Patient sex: F
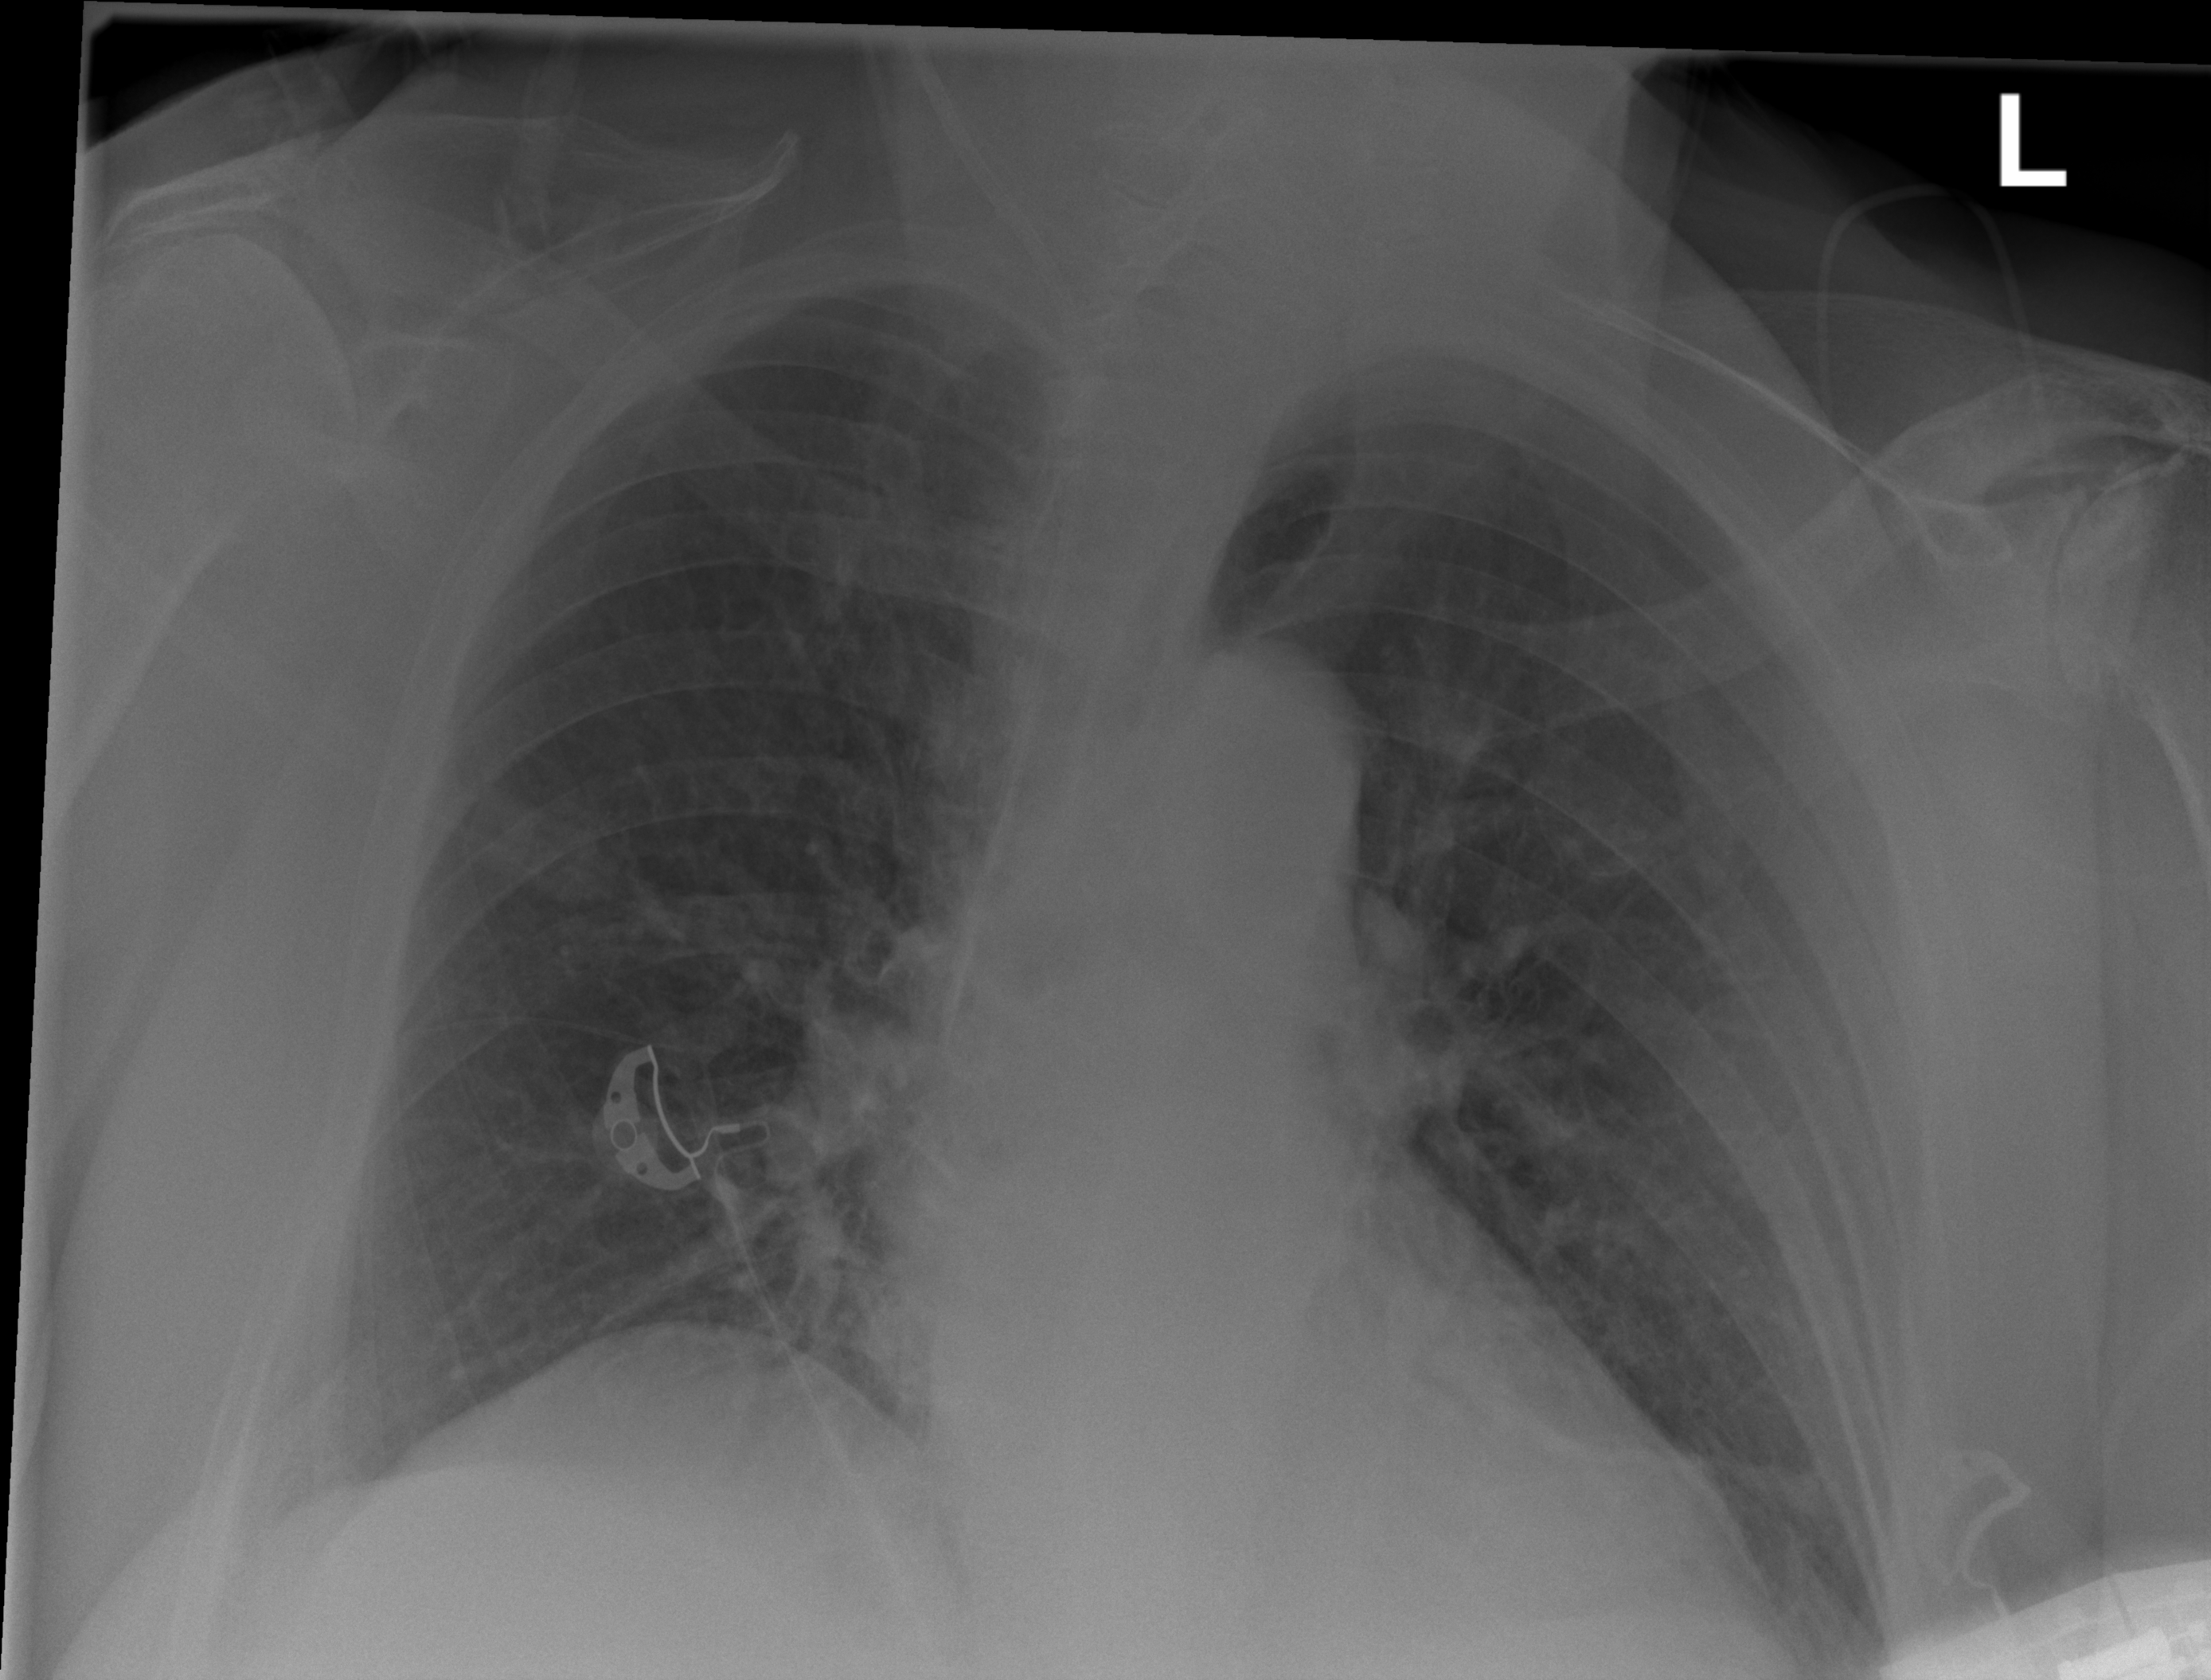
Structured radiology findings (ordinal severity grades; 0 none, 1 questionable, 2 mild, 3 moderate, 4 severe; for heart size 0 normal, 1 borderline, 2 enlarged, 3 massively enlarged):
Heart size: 0
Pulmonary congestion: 0
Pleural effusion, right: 0
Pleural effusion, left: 0
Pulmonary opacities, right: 0
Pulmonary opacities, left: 0
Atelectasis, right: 0
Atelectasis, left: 2